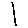
Label: line